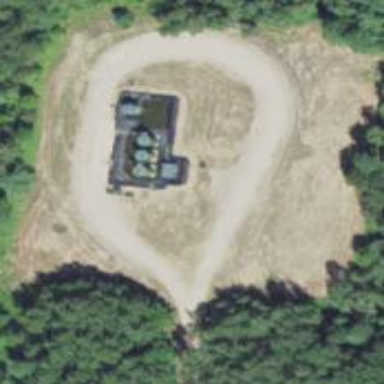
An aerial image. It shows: Storage tank with man-made structure.